Question: Is there any permission list like 'play.google.com', I'm looking for a classified list of permissions.

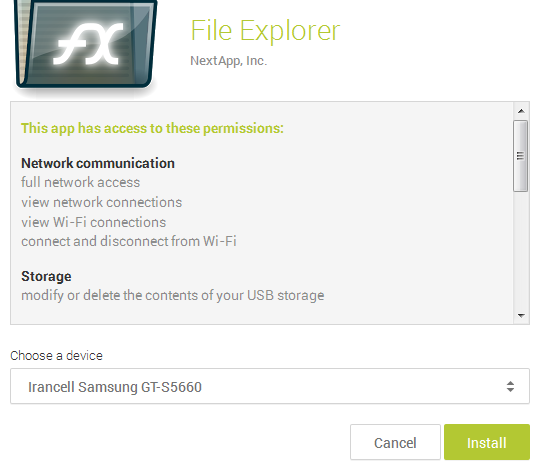
Answer: The classifications are referred to as "permission groups." You can find a list of the standard Android permission groups in the <URL>. Unfortunately, getting a complete list of groups and permission isn't very easy.
You can get a permission's permission group through a <URL> object.
You can use something such as the following code to get a list of all permissions and their groups on your device:
'''
public MyActivity extends Activity {
@Override
public void onCreate(Bundle savedInstanceState) {
// ...
List<PackageInfo> packages = getPackageManager().getInstalledPackages(PackageManager.GET_PERMISSIONS);
for (PackageInfo packageInfo: packages) {
for (PermissionInfo permission: packageInfo.permissions) {
Log.d("Permission", "Permission: " + permission.name + " Group: " + permission.group);
}
}
}
}
'''